Pattern: Gamma
Description: Alter the luminance values of an image by applying a power-law function.
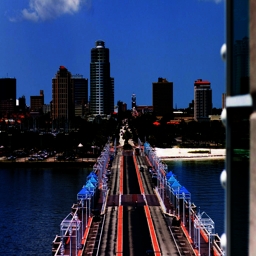
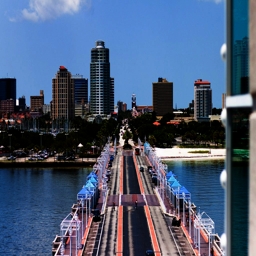
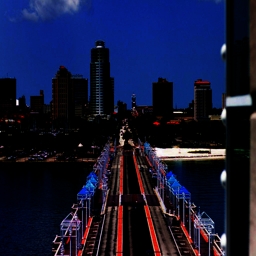
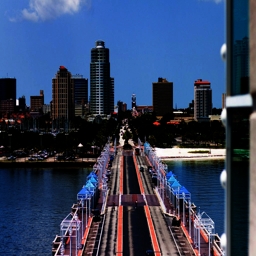